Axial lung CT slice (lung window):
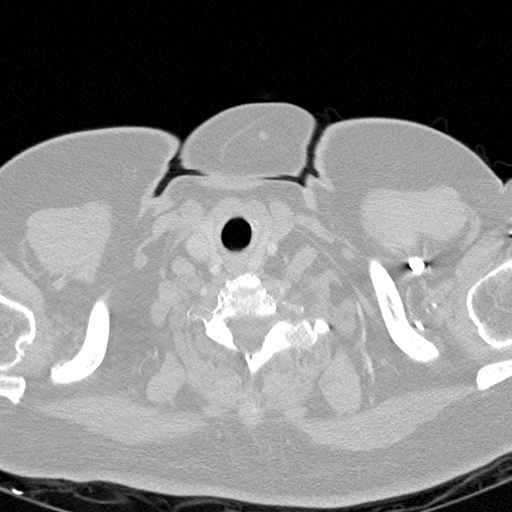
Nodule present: no